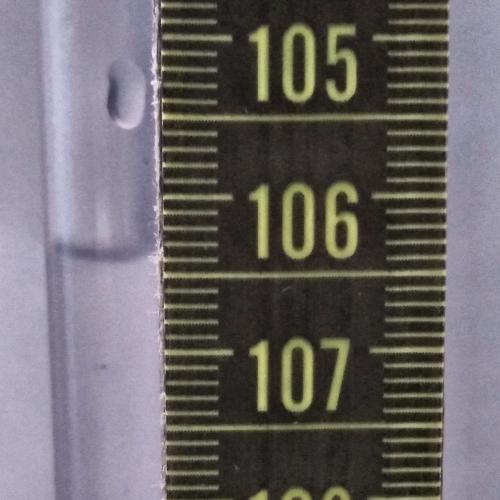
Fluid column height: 106.4 cm